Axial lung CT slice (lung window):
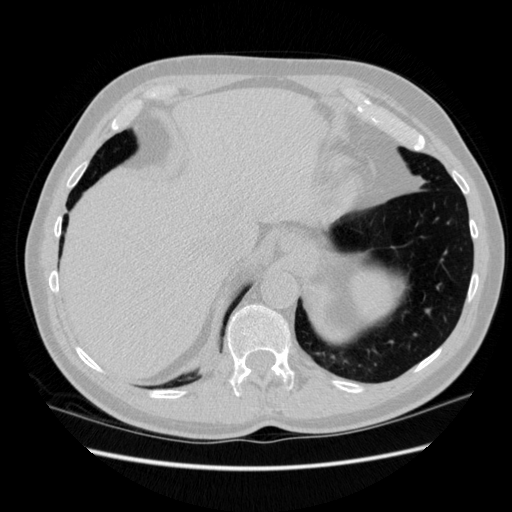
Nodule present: no